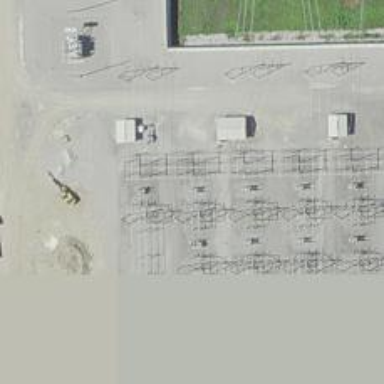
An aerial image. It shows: Switch used for power control.